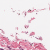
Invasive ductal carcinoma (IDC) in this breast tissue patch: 0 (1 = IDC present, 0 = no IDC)